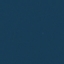
Land use / land cover: SeaLake